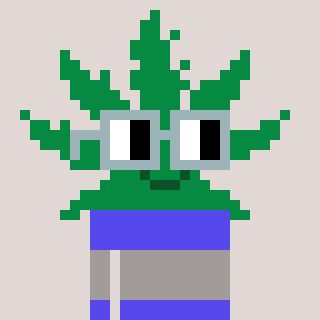
a pixel art character with square dark gray glasses, a weed-shaped head and a computerblue-colored body on a warm background